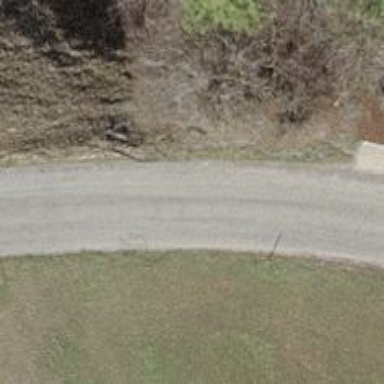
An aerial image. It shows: Unclassified road with asphalt surface.